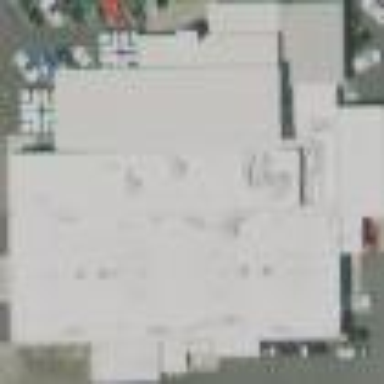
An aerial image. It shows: Building that houses car shop.